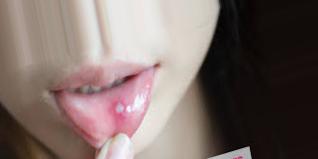
Condition: Mouth Ulcer